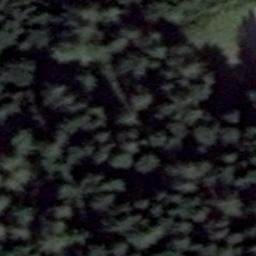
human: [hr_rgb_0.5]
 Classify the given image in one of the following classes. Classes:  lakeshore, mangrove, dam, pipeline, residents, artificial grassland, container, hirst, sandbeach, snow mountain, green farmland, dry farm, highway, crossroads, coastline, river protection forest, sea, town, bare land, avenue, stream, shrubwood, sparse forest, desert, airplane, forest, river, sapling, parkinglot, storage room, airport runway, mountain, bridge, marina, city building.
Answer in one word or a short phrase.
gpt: forest